Question: Hi I've been working on the creating a dialog by clicking a button on an already opened dialog.
First, I open dialog_main. There's a button on it which on pressed opens dialog_edit.
When I click outside dialog_edit, it returns back to the dialog_main, which is what it is supposed to do.
But when I click the back button, it dismisses both the dialogs and returns to the main activity.
All I want is to make the dialog_edit's back button event return to the dialog_main. Please see the code.
'''
final Dialog dialog_main = new Dialog(ViewTask.this);
dialog_main.requestWindowFeature(Window.FEATURE_NO_TITLE);
dialog_main.setContentView(R.layout.dialog_main);
dialog_main.setCanceledOnTouchOutside(true);
dialog_main.setCancelable(true);
dialog_main.show();
//button is a button displayed on dialog_main
button_edit_details.setOnClickListener(new View.OnClickListener() {
@Override
public void onClick(View v) {
final Dialog dialog_edit = new Dialog(ViewTask.this);
dialog_edit.requestWindowFeature(Window.FEATURE_NO_TITLE);
dialog_edit.setContentView(R.layout.dialog_edit_details);
dialog_edit.setCancelable(true);
dialog_edit.setCanceledOnTouchOutside(true);
dialog_edit.show();
dialog_edit.setOnCancelListener(new DialogInterface.OnCancelListener() {
@Override
public void onCancel(DialogInterface dialogInterface) {
//do the operations
dialog_edit.dismiss();
});
dialog_edit.setOnKeyListener(new Dialog.OnKeyListener() {
@Override
public boolean onKey(DialogInterface arg0, int keyCode, KeyEvent event) {
if (keyCode == KeyEvent.KEYCODE_BACK) {
//do same operations
dialog_edit.dismiss();
});
}
}); //end of button onclicklistener
dialog_main.setOnCancelListener(new DialogInterface.OnCancelListener() {
@Override
public void onCancel(DialogInterface dialog_main) {
//Data is displayed from operations in dialog_edit
dialog_main.dismiss();
}
});
dialog_main.setOnKeyListener(new Dialog.OnKeyListener() {
@Override
public boolean onKey(DialogInterface dialog_main, int keyCode2, KeyEvent event2) {
if (keyCode2 == KeyEvent.KEYCODE_BACK) {
//Data is displayed from operations in dialog_edit
dialog_main.dismiss();
}
return true;
}
});
}
'''
There may be a few mistakes in the code, but I hope you get an idea of what I am doing. I have tried a few combinations of placing "dialog_main.dissmiss()" in other places, but the problem remains same.

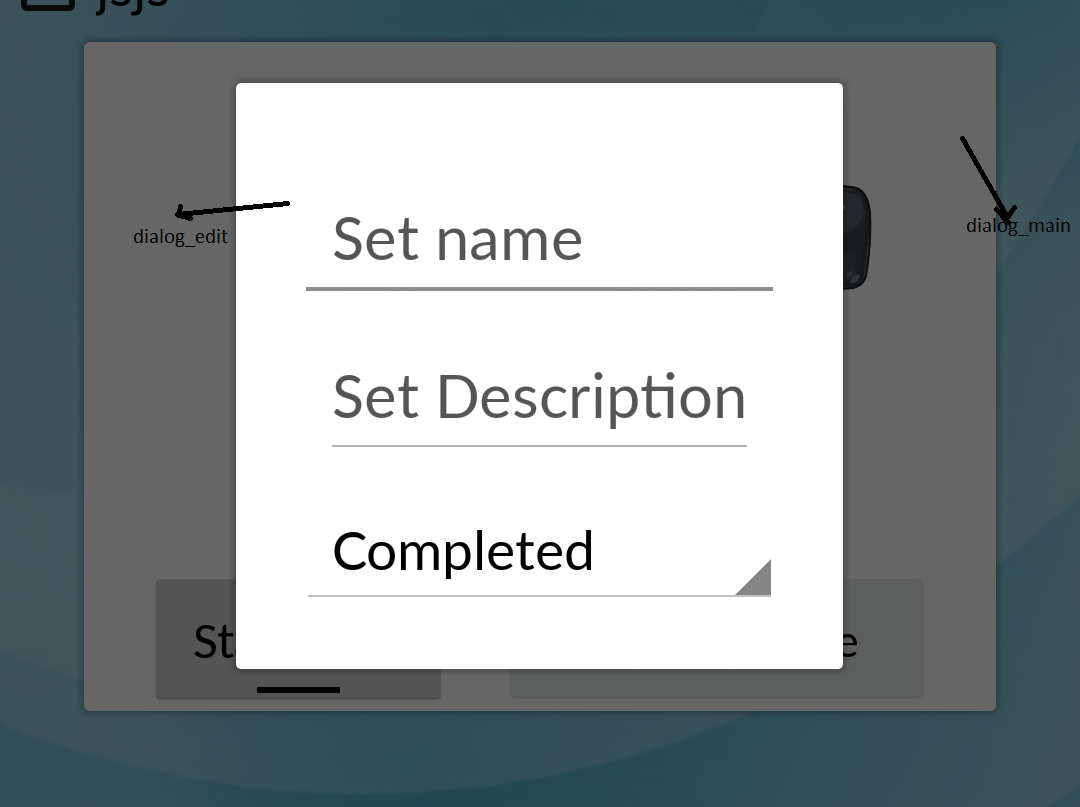
Answer: One solution I can think of is toggling the cancelable property of the main dialog at appropriate places.
'''
final Dialog dialog_main = new Dialog(ViewTask.this);
dialog_main.requestWindowFeature(Window.FEATURE_NO_TITLE);
dialog_main.setContentView(R.layout.dialog_main);
dialog_main.setCanceledOnTouchOutside(true);
dialog_main.setCancelable(true);
dialog_main.show();
//button is a button displayed on dialog_main
button_edit_details.setOnClickListener(new View.OnClickListener() {
@Override
public void onClick(View v) {
final Dialog dialog_edit = new Dialog(ViewTask.this);
dialog_edit.requestWindowFeature(Window.FEATURE_NO_TITLE);
dialog_edit.setContentView(R.layout.dialog_edit_details);
dialog_edit.setCancelable(true);
dialog_edit.setCanceledOnTouchOutside(true);
//mark main dialog as non-cancelable here
dialog_main.setCancelable(false);
dialog_edit.show();
dialog_edit.setOnCancelListener(new DialogInterface.OnCancelListener() {
@Override
public void onCancel(DialogInterface dialogInterface) {
//do the operations
dialog_edit.dismiss();
});
dialog_edit.setOnKeyListener(new Dialog.OnKeyListener() {
@Override
public boolean onKey(DialogInterface arg0, int keyCode, KeyEvent event) {
if (keyCode == KeyEvent.KEYCODE_BACK) {
//do same operations
dialog_edit.dismiss();
//mark main dialog as cancelable again
dialog_main.setCancelable(true);
});
}
}); //end of button onclicklistener
dialog_main.setOnCancelListener(new DialogInterface.OnCancelListener() {
@Override
public void onCancel(DialogInterface dialog_main) {
//Data is displayed from operations in dialog_edit
dialog_main.dismiss();
}
});
dialog_main.setOnKeyListener(new Dialog.OnKeyListener() {
@Override
public boolean onKey(DialogInterface dialog_main, int keyCode2, KeyEvent event2) {
if (keyCode2 == KeyEvent.KEYCODE_BACK) {
//Data is displayed from operations in dialog_edit
dialog_main.dismiss();
}
return true;
}
});
}
'''